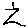
Label: zigzag